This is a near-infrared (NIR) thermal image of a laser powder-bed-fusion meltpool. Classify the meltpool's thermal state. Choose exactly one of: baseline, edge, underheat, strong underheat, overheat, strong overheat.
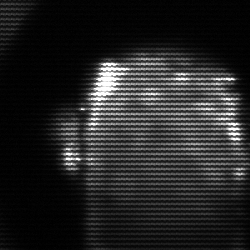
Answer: baseline